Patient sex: M
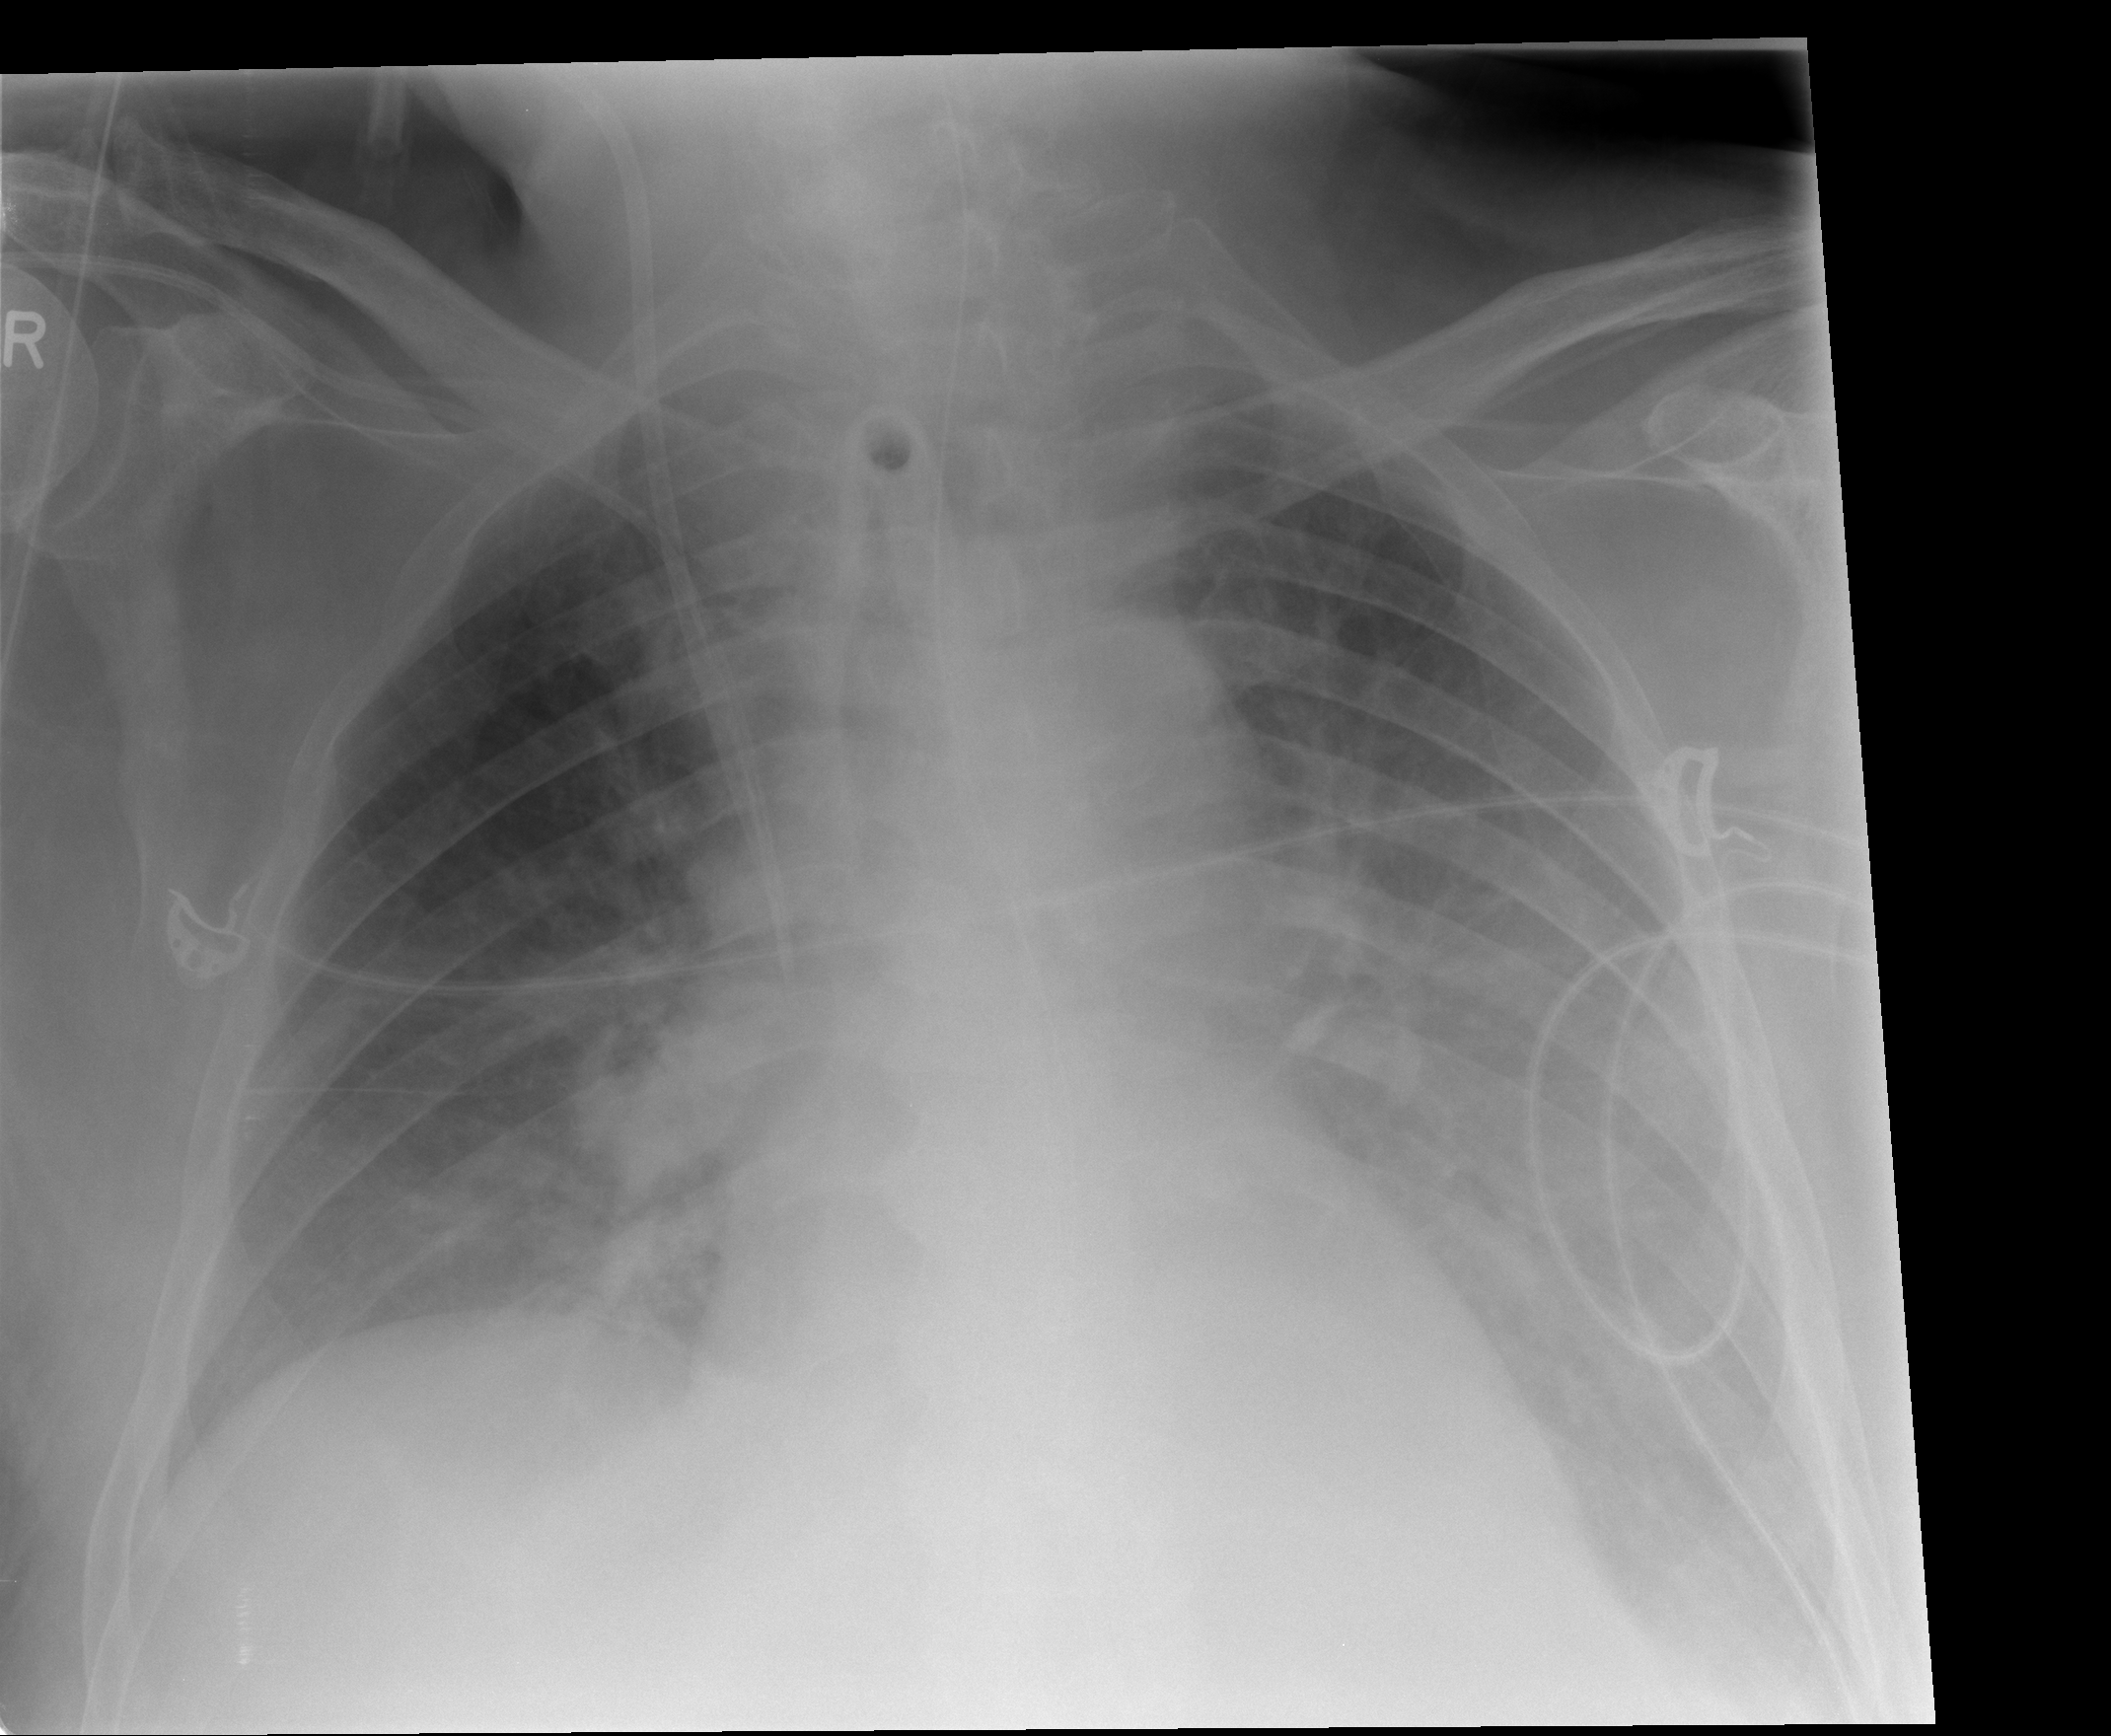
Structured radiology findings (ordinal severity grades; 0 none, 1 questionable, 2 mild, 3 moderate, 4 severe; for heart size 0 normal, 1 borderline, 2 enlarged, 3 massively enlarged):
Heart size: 0
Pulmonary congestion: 2
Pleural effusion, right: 0
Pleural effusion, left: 2
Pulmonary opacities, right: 0
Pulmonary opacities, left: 2
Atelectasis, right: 2
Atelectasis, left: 2